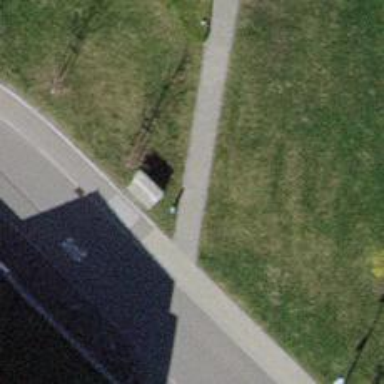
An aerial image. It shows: Cobblestone path.